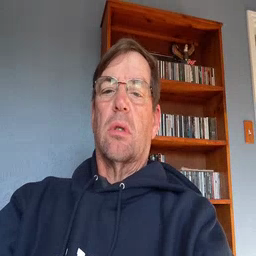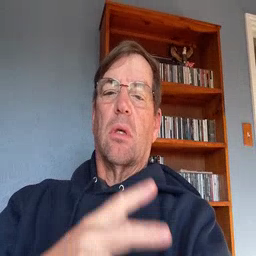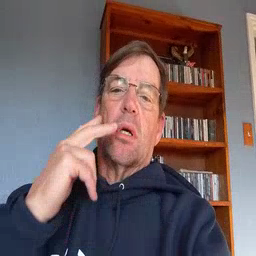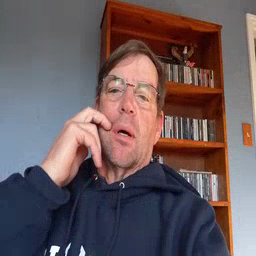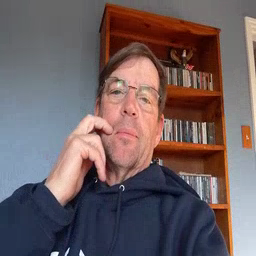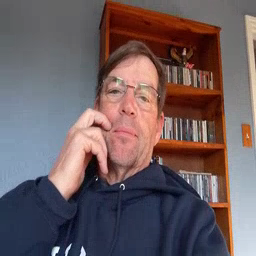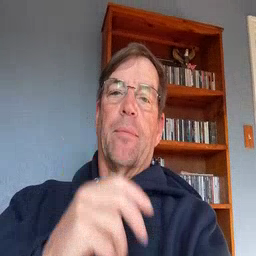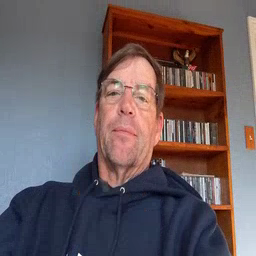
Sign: gum